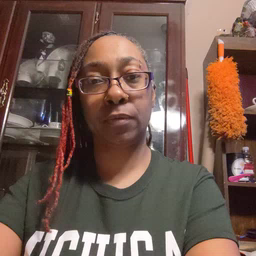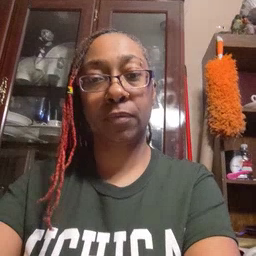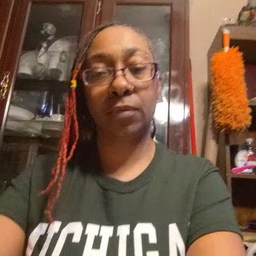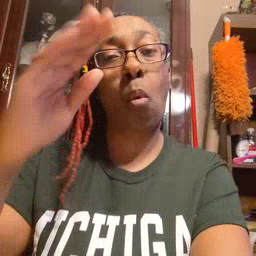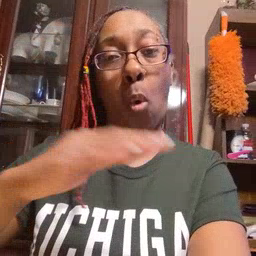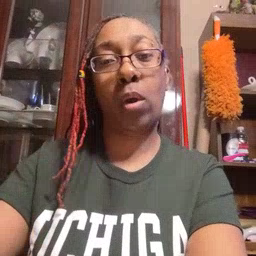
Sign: on